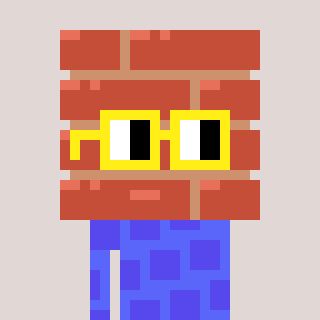
a pixel art character with square yellow glasses, a wall-shaped head and a purple-colored body on a warm background